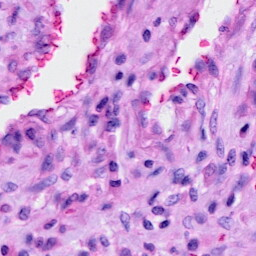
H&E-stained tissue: Cervix